Question: I am developing a Linux's Bash shell script that from a text file leaving only the .
These are my parsed data:
'''
3
4
4
5
6
7
8
8
9
11
'''
I would like to create a simple like this one, but corresponding to these values:

Details:
- - - 'n'
More precisely, for this example, something (using the '#'character) like:
'''
#
#
##
###
####
#####
######
#######
#########
##########
##########
##########
'''
Note the 3 characters high for the first (left) column and 11 characters high for the last (right) column.
Same example with '$' characters, to make it more readable:
'''
$
$
$$
$$$
$$$$
$$$$$
$$$$$$
$$$$$$$
$$$$$$$$$
$$$$$$$$$$
$$$$$$$$$$
$$$$$$$$$$
'''
The closest I know of is my method for until now, that I have used in another scripts:
'''
printf "" # Blue background color
for i in $(seq 1 $n); do printf " "; done # Create bar using blue spaces
'''
This is: filling each line printing a bar with 'n' spaces. But this bar is horizontal, so it is not appropriate in this case.
I request some core to create this bar chart.
Under the suggestion of user Boardrider, solutions based on any unix-like tools are accepted.
Solutions based on scripting languages (like Perl or Python) for the Linux shell are accepted too, as long as they use to be implemented on many devices.
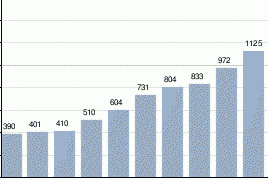
Answer: Here is a first and naive attempt... It's not a very efficient solution as data are parsed many times, but may it helps. In a way it's the first loop idea suggested by <URL>.
'''
#!/bin/sh
#
## building a vertical bar graph of data file
## https://stackoverflow.com/q/30929012
##
## 1. required. Data file with one value per line and nothing else!
## /!\ provide the (relative or absolute) file path, not file content
: ${1:?" Please provide a file name"}
test -e "$1" || { echo "Sorry, can't find $1" 1>&2 ; exit 2 ; }
test -r "$1" || { echo "Sorry, can't access $1" 1>&2 ; exit 2 ; }
test -f "$1" || { echo "Sorry, bad format file $1" 1>&2 ; exit 2 ; }
test $( grep -cv '^[0-9][0-9]*$' "$1" 2>/dev/null ) -ne 0 || { echo "Sorry, bad data in $1" 1>&2 ; exit 3 ; }
# setting characters
## 2. optional. Ploting character (default is Dollar sign)
## /!\ for blank color use " " or you'll mess...
c_dot="$2"
: ${c_dot:='$'}
## 3. optional. Separator characher (default is Dash sign)
## /!\ as Space is not tested there will be extra characters...
c_sep="$3"
: ${c_sep:='-'}
# init...
len_w=$(wc -l "$1" | cut -d ' ' -f 1 )
l_sep=''
while test "$len_w" -gt 0
do
l_sep="${l_sep}${c_sep}";
len_w=$(($len_w-1))
done
unset len_w
# part1: chart
echo ".${c_sep}${l_sep}${c_sep}."
len_h=$(sort -n "$1" | tail -n 1)
nbr_d=${#len_h}
while test "$len_h" -gt 0
do
printf '| '
for a_val in $(cat "$1")
do
test "$a_val" -ge "$len_h" && printf "$c_dot" || printf ' '
done
echo ' |'
len_h=$(($len_h-1))
done
unset len_h
# part2: legend
echo "|${c_sep}${l_sep}${c_sep}|"
while test "$nbr_d" -gt 0
do
printf '| '
for a_val in $(cat "$1")
do
printf "%1s" $(echo "$a_val" | cut -c "$nbr_d")
done
echo ' |'
nbr_d=$(($nbr_d-1))
done
unset nbr_d
# end
echo "'${c_sep}${l_sep}${c_sep}'"
unset c_sep
exit 0
'''
EDIT 1: Here is a rework on the script. It correct separators handling (just try with ' ' or '|' as third argument to see), but it may look less readable as I use arguments number instead of a additional variable.
EDIT 2: It also deals with negative integers... and you may change the ground (5th parameter)
'''
#!/bin/sh
#
## building a vertical bar graph of data file
## https://stackoverflow.com/q/30929012
##
## 1. required. Data file with one value per line and nothing else!
## /!\ provide the (relative or absolute) file path, not file content
: ${1:?" Please provide a file name"}
[ -e "$1" ] || { echo "Sorry, can't find $1" 1>&2 ; exit 2 ; }
[ -r "$1" ] || { echo "Sorry, can't access $1" 1>&2 ; exit 2 ; }
[ -f "$1" ] || { echo "Sorry, bad format file $1" 1>&2 ; exit 2 ; }
[ $( grep -cv '^[-0-9][0-9]*$' "$1" 2>/dev/null ) -ne 0 ] || { echo "Sorry, bad data in $1" 1>&2 ; exit 3 ; }
## /!\ following parameters should result to a single character
## /!\ for blank color use " " or you'll mess...
## 2. optional. Ploting character (default is Dollar sign)
## 3. optional. Horizontal border characher (default is Dash sign)
## 4. optional. Columns separator characher (default is Pipe sign)
## (!) however, when no arg provided the graph is just framed in a table
## 5. optional. Ground level integer value (default is Zero)
test "${5:-0}" -eq "${5:-0}" 2>/dev/null || { echo "oops, bad parameter $5" 1>&2 ; exit 3 ; }
# init...
_long=$(wc -l < "$1" ) # width : number of data/lines in file
if [ -n "$4" ]
then
_long=$((_long*2-3))
fi
_line=''
while [ "$_long" -gt 0 ]
do
_line="${_line}${3:--}"
_long=$((_long-1))
done
unset _long
_from=$(sort -n "$1" | tail -n 1 ) # max int
_stop=$(sort -n "$1" | head -n 1 ) # min int
'''
This rework comes in two flavors. The first produces an output like the previous one.
'''
# begin
echo "${4-.}${3:--}${_line}${3:--}${4-.}"
# upper/positive
if [ $_from -gt ${5:-0} ]
then
while [ $_from -gt ${5:-0} ]
do
printf "${4:-| }"
for _cint in $(cat "$1" )
do
if [ $_cint -ge $_from ]
then
printf "${2:-$}$4"
else
printf " $4"
fi
done
echo " ${4:-|}"
_from=$((_from-1))
done
echo "${4-|}${3:--}${_line}${3:--}${4-|}"
fi
unset _from
# center/legend
_long=$(wc -L < "$1" ) # height : number of chararcters in longuest line...
while [ $_long -ge 0 ]
do
printf "${4:-| }"
for _cint in $(cat "$1" )
do
printf "%1s$4" $(echo "$_cint" | cut -c "$_long" )
done
echo " ${4:-|}"
_long=$((_long-1))
done
unset _long
# lower/negative
if [ $_stop -lt ${5:-0} ]
then
_from=${5:-0}
echo "${4-|}${3:--}${_line}${3:--}${4-|}"
while [ $_from -gt $_stop ]
do
printf "${4:-| }"
for _cint in $(cat "$1" )
do
if [ $_cint -lt $_from ]
then
printf "${2:-$}$4"
else
printf " $4"
fi
done
echo " ${4:-|}"
_from=$((_from-1))
done
fi
unset _stop
# end
echo "${4-'}${3:--}${_line}${3:--}${4-'}"
exit 0
'''
Notice : There're two checks in order to avoid extra loop when all values are positive (above the ground) or negative (bellow the ground) !
Well, maybe I should always put the "center/legend" part at the end? It looks a bit ugly when there're both positive and negative values first, and when only negative integers it looks strange that labels don't read in the opposite and have unpleasant minus sign.
Also notice that <URL> ...so another loop may be needed.
Here is another variant with legend number in the right size instead of the bottom.
Doing so, I save an extra loop but I don't really like the output (I prefer values on the left rather than the right side, but it's a taste isn't it ?)
'''
# begin
printf "${4-.}${3:--}${_line}${3:--}${4-.}"
# upper/positive
if [ $_from -gt ${5:-0} ]
then
echo ""
while [ $_from -gt ${5:-0} ]
do
_ctxt=''
printf "${4:-| }"
for _cint in $(cat "$1" )
do
if [ $_cint -ge $_from ]
then
printf "${2:-$}$4"
else
printf " $4"
fi
if [ $_cint -eq $_from ]
then
_ctxt="_ $_from"
fi
done
echo " ${4:-}${_ctxt}"
_from=$((_from-1))
done
_from=$((_from+1))
else
echo "_ ${1}"
fi
# center/ground
if [ $_stop -lt ${5:-0} ] && [ $_from -gt ${5:-0} ]
then
echo "${4-|}${3:--}${_line}${3:--}${4-|}_ ${1}"
fi
# lower/negative
if [ $_stop -lt ${5:-0} ]
then
_from=${5:-0}
while [ $_from -gt $_stop ]
do
_ctxt=''
printf "${4:-| }"
for _cint in $(cat "$1" )
do
if [ $_cint -lt $_from ]
then
printf "${2:-$}$4"
else
printf " $4"
fi
if [ $_cint -eq $((_from-1)) ]
then
_ctxt="_ $_cint"
fi
done
echo " ${4:-|}${_ctxt}"
_from=$((_from-1))
done
fi
# end
unset _from
printf "${4-'}${3:--}${_line}${3:--}${4-'}"
if [ $_stop -lt ${5:-0} ]
then
echo ""
else
echo "_ ${1}"
fi
unset _stop
exit 0
'''
EDIT 3: There're some extra checks so an extra ground line isn't added when there's only positive or negative numbers.
Finally, i think the final solution is a mix of both, where value are displayed on the side and the position of value in the center. Then it's more close to GNU Plot's output.
'''
# init...
_long=$(wc -l < "$1" )
if [ -n "$4" ]
then
_long=$((_long*2-3))
fi
_line=''
while [ $_long -gt 0 ]
do
_line="${_line}${3:--}"
_long=$((_long-1))
done
unset _long
_from=$(sort -n "$1" | tail -n 1 ) # max int
_stop=$(sort -n "$1" | head -n 1 ) # min int
# begin
echo "${4-.}${3:--}${_line}${3:--}${4-.}"
# upper/positive
if [ $_from -gt ${5:-0} ]
then
while [ $_from -gt ${5:-0} ]
do
_ctxt=''
printf "${4:-| }"
for _cint in $(cat "$1" )
do
if [ $_cint -ge $_from ]
then
printf "${2:-$}$4"
else
printf " $4"
fi
if [ $_cint -eq $_from ]
then
_ctxt="_ $_from"
fi
done
echo " ${4:-|}$_ctxt"
_from=$((_from-1))
done
echo "${4-|}${3:--}${_line}${3:--}${4-|}"
fi
# center/ground
_size=$(wc -l < "$1" ) # width : number of data/lines in file
##_long=${#_size} # height : number of chararcters in long
#_long=1
##while [ $_long -gt 0 ]
#while [ $_long -le ${#_size} ]
#do
#_rank=1
#printf "${4:-| }"
#while [ $_rank -le $_size ]
#do
#printf "%1s$4" $( printf "%0${#_size}d" $_rank | cut -c $_long )
#_rank=$((_rank+1))
#done
#printf " ${4:-|}"
##_long=$((_long-1))
#_long=$((_long+1))
##if [ $_long -eq 0 ]
#if [ $_long -eq ${#_size} ]
#then
#printf "_ ${1}"
#fi
#echo ''
#done
_rank=1
printf "${4:-| }"
while [ $_rank -le $_size ]
do
printf "%1s$4" $( expr "$_rank" : '.*\(.\)$' )
_rank=$((_rank+1))
done
echo " ${4:-|}_ ${1}"
# lower/negative
if [ $_stop -lt ${5:-0} ]
then
echo "${4-|}${3:--}${_line}${3:--}${4-|}"
while [ $_from -gt $_stop ]
do
_ctxt=''
printf "${4:-| }"
for _cint in $(cat "$1" )
do
if [ $_cint -lt $_from ]
then
printf "${2:-$}${4}"
else
printf " $4"
fi
if [ $_cint -eq $((_from-1)) ]
then
_ctxt="_ $_cint"
fi
done
echo " ${4:-|}$_ctxt"
_from=$((_from-1))
done
fi
unset _from
unset _stop
# end
echo "${4-'}${3:--}${_line}${3:--}${4-'}"
exit 0
'''
A last improvement would be the ability to scale...